Question: I have Ran below query
'''
DECLARE @temp TABLE(Id int identity(1,1), name varchar(20))
INSERT INTO @temp (name)
select name from sys.tables
'''
The above query is working fine with out any issues in one machine. But i ran the another machine it through some error. Its very wired for me. I have attached the screen shot.
Both machines are having same sql server SQL server 2008 R2 Express(Microsoft SQL Server 2008 R2 (RTM) - 10.50.1600.1 (Intel X86) Apr 2 2010 15:53:02 Copyright (c) Microsoft Corporation Express Edition with Advanced Services on Windows NT 5.1 (Build 2600: Service Pack 3) ) Edition.
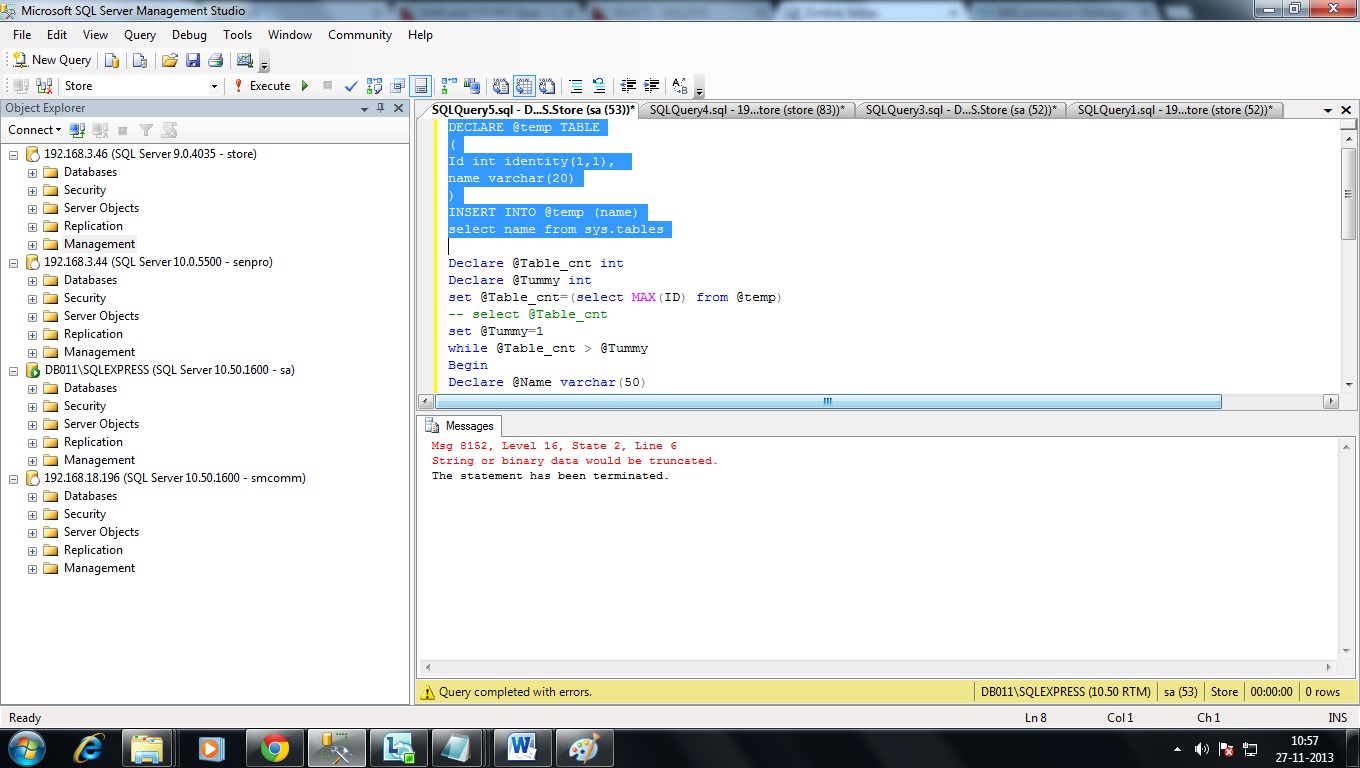
Answer: This means one machine has table names that are all less than 20 characters, but the machine it doesn't work on has table names that are longer than 20 characters.
Change the size of your 'name' column to 'nvarchar(255)'; you can go all the way up to 4000 if you still have trouble.
'''
DECLARE @temp TABLE(Id int identity(1,1), name nvarchar(255))
INSERT INTO @temp (name)
select name from sys.tables
'''
EDIT: based on @Raj's response and my subsequent research, I have modified the 'varchar' column to be 'nvarchar' because that is what table names can hold. For quick queries, I personally don't care if I use 255 instead of the actual potential length of a column's name (128). But per @Raj and the T-SQL documentation, the max column name length is 128.
<URL>